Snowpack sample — Loveland Pass, Silver Plume, Colorado, USA (1/12/25, 11:40 AM MST)
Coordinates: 39.66, -105.88
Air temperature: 7 °F
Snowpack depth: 140 cm
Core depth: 10 cm
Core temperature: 41 °F
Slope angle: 11°, slope face: 30°
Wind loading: high
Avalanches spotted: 2
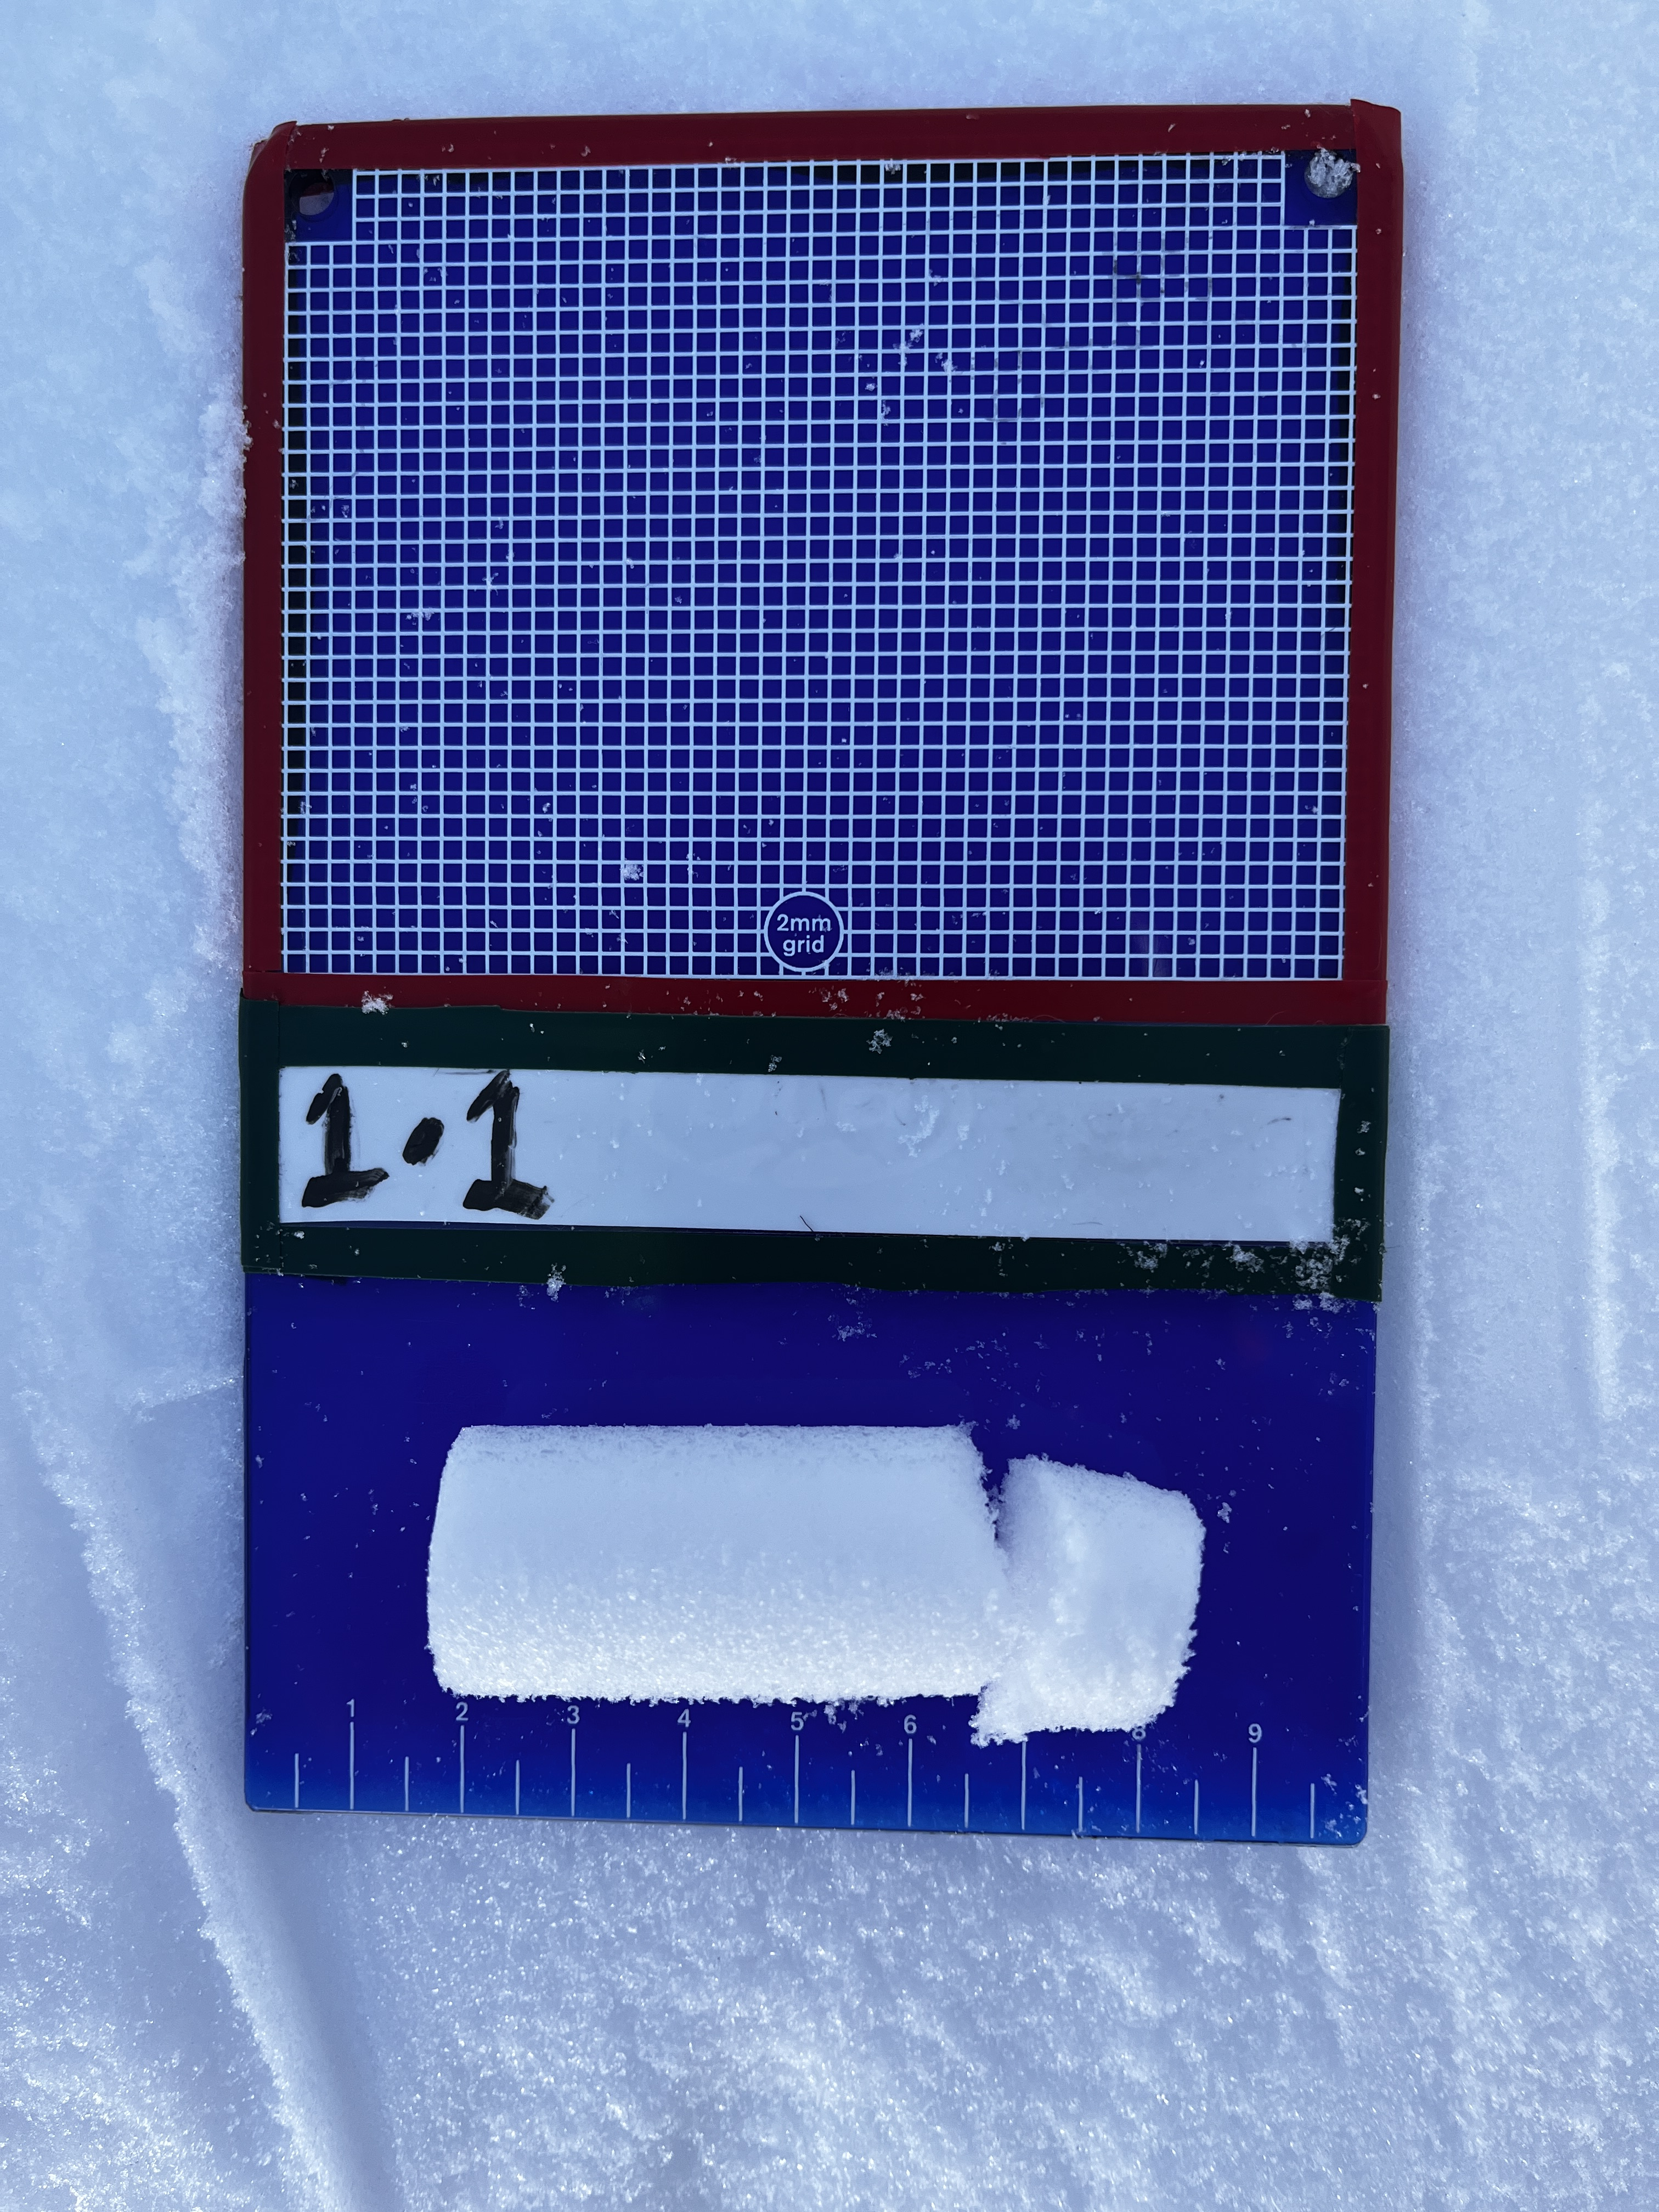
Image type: crystal_card
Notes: Pilot using slightly modified coring method that took too large segment for snow profile picturing, advised not to use in higher level models. Two avalanche on south face nearby, partially cloudy with light snow in the last 24 hours. Lots of wind loading on eastern features.